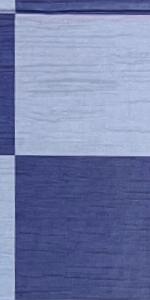
Label: Empty